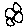
Label: flower